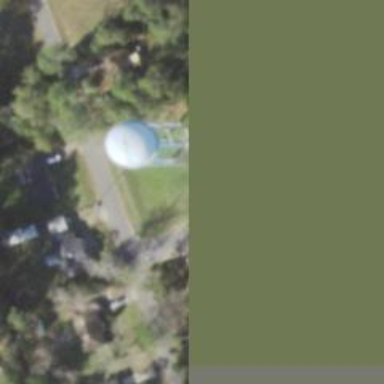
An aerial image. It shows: Water tower that is man-made.